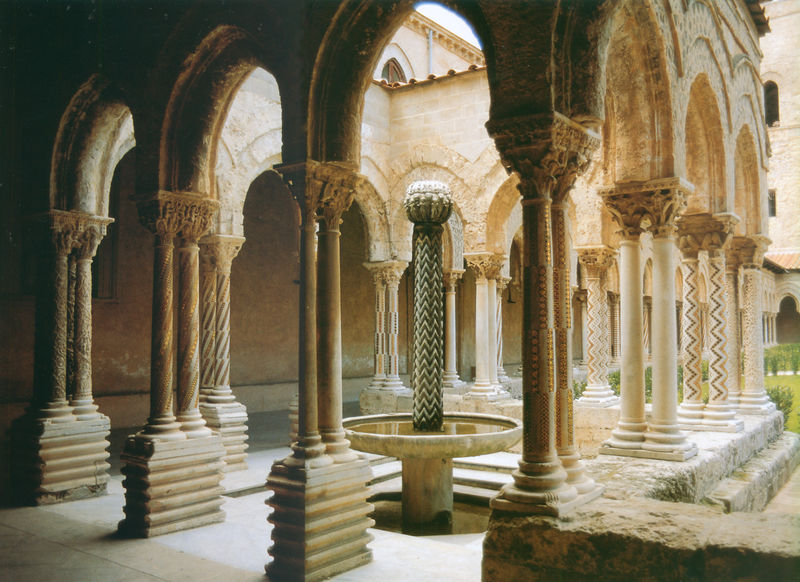
Titel: Kathedrale von Monreale; Dom von Monreale; Kathedralenkloster
Standort: Monreale (EU - I - Sizilien)
Schlagwörter: himmel, schatten, wasser, grün, fenster, frankreich, licht, marmor, säule, säulen, gras, rasen, schloss, wiese, beige, muster, architektur, sockel, stein, steine, büsche, kirche, brunnen, doppelsäule, garten, relief, spanien, bogen, mauer, hof, rundbogen, treppe, treppen, stufen, foto, bögen, gang, arkade, innenhof, kloster, orient, palast, draußen, fliesen, mosaik, kapitelle, kapitell, zickzack, arabisch, doppelsäulen, spitzbogen, mittelalter, rundbögen, romanik, islam, araber, säulengang, kreuzgang, romanisch, arkadengang, atrium, bogengang, spolien, maurisch, portugal, alhambra, granada, monasterium, kapitelsaal, osteria